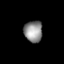
Tissue: lung
Cell type: Epithelial cells
Senescence score: 0.5816
Nuclear area (px): 387
Mean DAPI intensity: 142.248